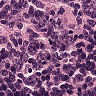
Metastatic tissue present: yes